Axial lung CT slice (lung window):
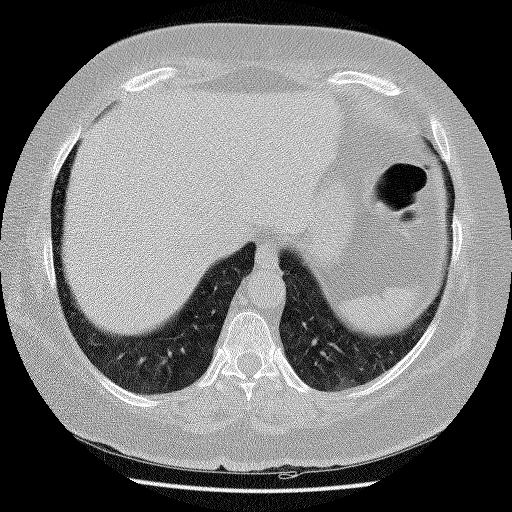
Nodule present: no